Question: I have a dynamic link displayed inside an input tag. How can I make the input tag resize to take the width of the link?

Thanks
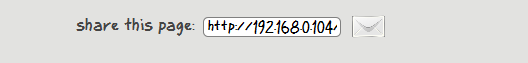
Answer: You can use a body onload to determine the size....
'''
<html xmlns="http://www.w3.org/1999/xhtml">
<head>
<title>Example</title>
<script type="text/javascript">
window.onload = function() {
thelink = document.getElementById('MyLink');
linksize = thelink.value.length;
if (linksize < 10) thelink.size = 10;
if (linksize > 50) thelink.size = 50;
}
</script>
</head>
<body>
<input id="MyLink" type="text" value="http://www.domain.com/this/is/a/very/long/link/example" />
</body>
</html>
'''
jus tset your minimum and maximum size for maintaining page style....